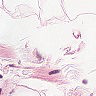
Metastatic tissue present: no